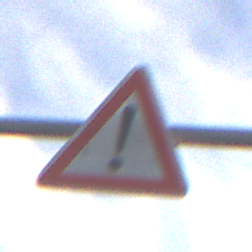
Verkehrszeichen: Gefahrenstelle
Umgebung: Outdoor, Nature
Tageszeit: SunriseSunset
Wetter: PartlyCloudy
Licht: Natural
Jahreszeit: NotSpecified
Kontrast: HighContrast